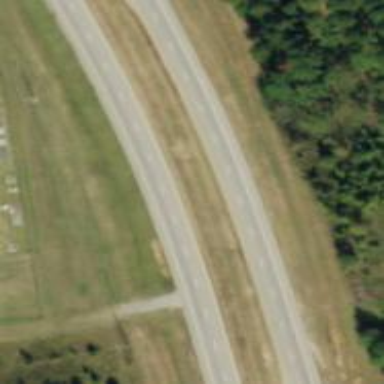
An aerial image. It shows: Trunk highway.